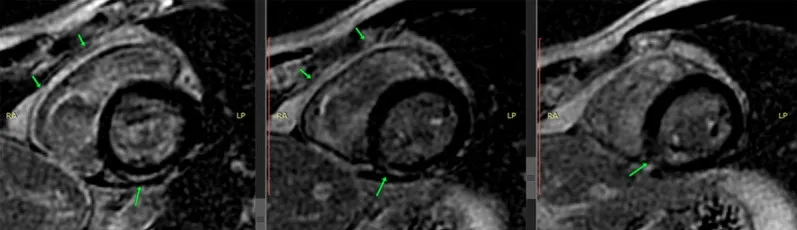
Cardiac MRI with late gadolinium enhancement in the inferoseptal, inferior, and inferomedial segments.
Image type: radiology (mri)